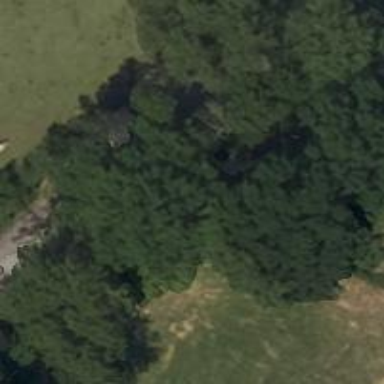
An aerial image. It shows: Broadleaved evergreen tree in its natural setting.